【题型】选择题　【知识点】平面几何　【难度】easy
如图，两条不平行的直线$l_1$与直线$l_2$相交于点$O$，四条平行线分别交直线$l_1$于点$A$、$B$、$C$、$D$，分别交直线$l_2$于点$A_1$、$B_1$、$C_1$、$D_1$，则有$AA_1 \parallel BB_1 \parallel CC_1 \parallel DD_1$。如果$A_1O = 3$，$OB_1 = B_1C_1 = 2$，$C_1D_1 = 4$，那么在下列结果中，线段之差最大的是（\quad ）

\vspace{1em}

A. $BD - AB$

\vspace{1em}

B. $OC - OA$

\vspace{1em}

C. $OC - CD$

\vspace{1em}

D. $CD - OB$
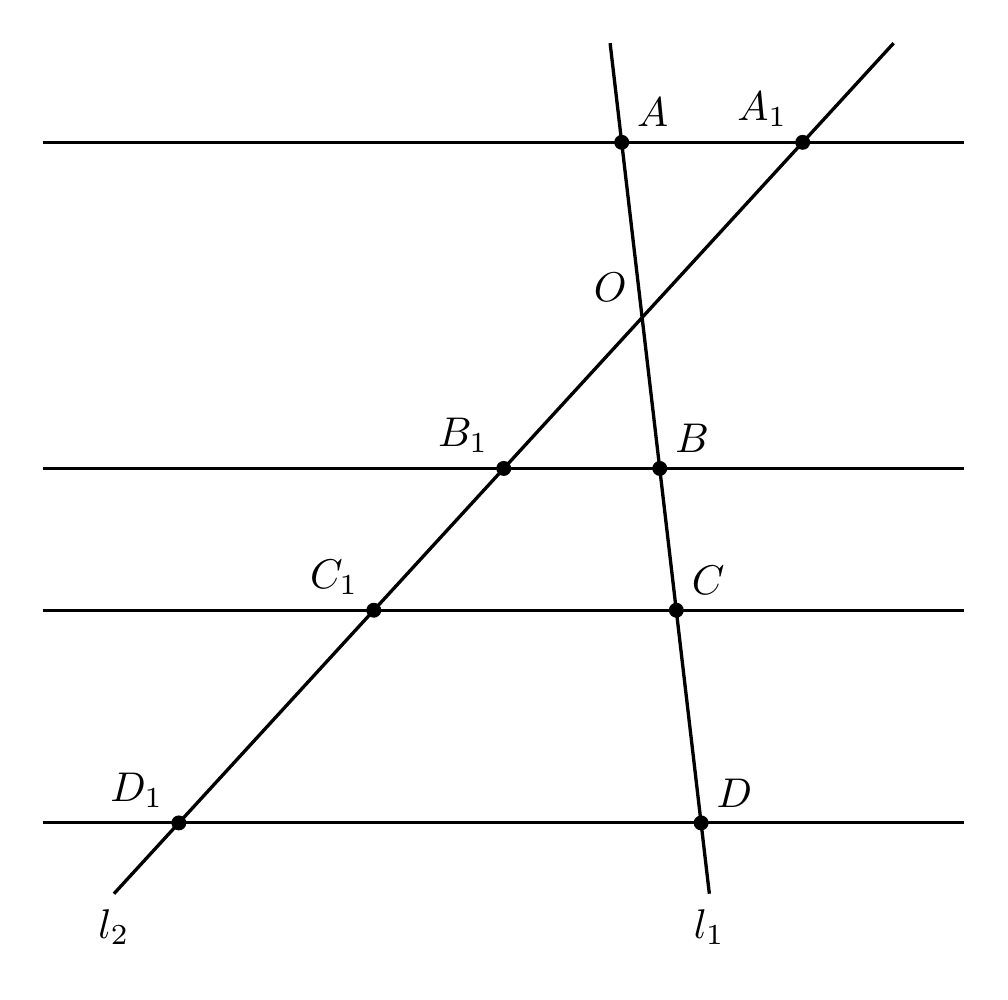
【解答】
【答案】D

【知识点】由平行截线求相关线段的长或比值

【分析】本题考查平行线分线段成比例，根据平行线分线段成比例，分别求出线段之间的数量关系，逐一计算，比较大小即可。

【详解】解：$\because A_1O = 3$，$OB_1 = B_1C_1 = 2$，$C_1D_1 = 4$，$AA_1 \parallel BB_1 \parallel CC_1 \parallel DD_1$，

$\therefore \frac{AO}{OB} = \frac{A_1O}{OB_1} = \frac{3}{2}$，$\frac{OB}{BC} = \frac{OB_1}{B_1C_1} = 1$，$\frac{BC}{CD} = \frac{B_1C_1}{C_1D_1} = \frac{1}{2}$，

$\therefore AO = \frac{3}{2}OB$，$BC = OB$，$CD = 2BC = 2OB$，

$\therefore AB = OA + OB = \frac{5}{2}OB$，$OC = OB + BC = 2OB$，$BD = BC + CD = 3OB$，

$\therefore BD - AB = 3OB - \frac{5}{2}OB = \frac{1}{2}OB$，$OC - OA = 2OB - \frac{3}{2}OB = \frac{1}{2}OB$，

$OC - CD = 0$，$CD - OB = OB$，

$\because OB > \frac{1}{2}OB > 0$，

$\therefore CD - OB$的差最大；

故选 D。